Question: Something that looks like this but I want the image and text editable.

Instead of having something like:
'''
title = menuFont.render("COMPUTER INFORMATION!", 1, BLACK)
screen.blit(title, Rect(50, 100, 400, 400))
'''
Is it possible for the colour in the text to be an image instead, or an animation?
EDIT:
For those curious... when I imported the imaged, I had to change the end of the code a bit
'''
screen.blit(texture, (50, 50))
screen.fill(BG_COLOR)
screen.blit(text_surface, (50, 170))
pg.display.update()
clock.tick(30)
'''
The screen.fill comes after the texture... just a heads up :)
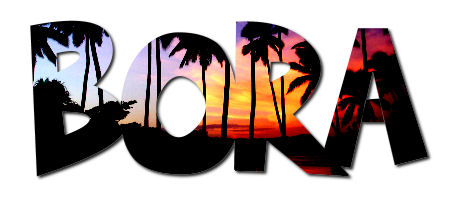
Answer: To texture your text, you can first render the text in white, then blit the texture onto it and pass 'pygame.BLEND_RGB_MULT' as the 'special_flags' argument to use the multiply blend mode. The texture will appear only on the opaque parts of the text surface.
Also, make sure that your texture is bigger than the text surface, otherwise some parts of the text will remain unaffected.
'''
import pygame as pg
pg.init()
screen = pg.display.set_mode((640, 480))
clock = pg.time.Clock()
BG_COLOR = pg.Color('gray32')
FONT = pg.font.Font(None, 50)
# I create a grid texture for demonstration purposes here.
# Just load your image with pygame.image.load instead.
texture = pg.Surface((200, 100))
texture.fill((200, 100, 0))
for x in range(0, 201, 5):
pg.draw.line(texture, (0, 0, 0), (x, 0), (x, 200))
for y in range(0, 101, 5):
pg.draw.line(texture, (0, 0, 0), (0, y), (200, y))
# Render the text and use pure white as the color.
text_surface = FONT.render('Hello world!', True, (255, 255, 255))
# Now blit the texture onto the text surface and pass BLEND_RGB_MULT as
# the special_flags argument, so that only the opaque parts are affected.
text_surface.blit(texture, (0, 0), special_flags=pg.BLEND_RGB_MULT)
done = False
while not done:
for event in pg.event.get():
if event.type == pg.QUIT:
done = True
screen.fill(BG_COLOR)
screen.blit(texture, (50, 50))
screen.blit(text_surface, (50, 170))
pg.display.flip()
clock.tick(30)
pg.quit()
'''
---
Here's the animated version. You have to load the separate frames of the animation and do the same as above for each frame. Put the resulting surfaces into a list and then play them back in the main loop.
'''
import pygame as pg
pg.init()
screen = pg.display.set_mode((640, 480))
clock = pg.time.Clock()
BG_COLOR = pg.Color('gray32')
FONT = pg.font.Font(None, 50)
# I create a grid texture for demonstration purposes here.
# Just load your image with pygame.image.load instead.
texture = pg.Surface((200, 100))
texture.fill((200, 100, 0))
for x in range(0, 201, 5):
pg.draw.line(texture, (0, 0, 0), (x, 0), (x, 200))
for y in range(0, 101, 5):
pg.draw.line(texture, (0, 0, 0), (0, y), (200, y))
# Render the text and use pure white as the color.
text_surface = FONT.render('Hello world!', True, (255, 255, 255))
frames = []
for i in range(5):
surf = text_surface.copy() # We need a fresh copy of the text.
# Now blit the texture onto the text surface and pass BLEND_RGB_MULT as
# the special_flags argument, so that only the opaque parts are affected.
# The y-position is shifted by -1 each iteration.
surf.blit(texture, (0, -1*i), special_flags=pg.BLEND_RGB_MULT)
frames.append(surf)
frame_counter = 0
frame_timer = 0
dt = 0
done = False
while not done:
for event in pg.event.get():
if event.type == pg.QUIT:
done = True
frame_timer += dt # Add the passed time.
if frame_timer >= 150: # If 150 milliseconds have passed...
frame_timer = 0 # Reset the timer.
frame_counter += 1 # Increment the counter.
frame_counter %= len(frames) # Keep it in the correct range.
screen.fill(BG_COLOR)
# Now use 'frame_counter' as the list index and blit the surface.
screen.blit(frames[frame_counter], (50, 170))
pg.display.flip()
dt = clock.tick(60) # 'dt' is the passed time in milliseconds.
pg.quit()
'''